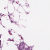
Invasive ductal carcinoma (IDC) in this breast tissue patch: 1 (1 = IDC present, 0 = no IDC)